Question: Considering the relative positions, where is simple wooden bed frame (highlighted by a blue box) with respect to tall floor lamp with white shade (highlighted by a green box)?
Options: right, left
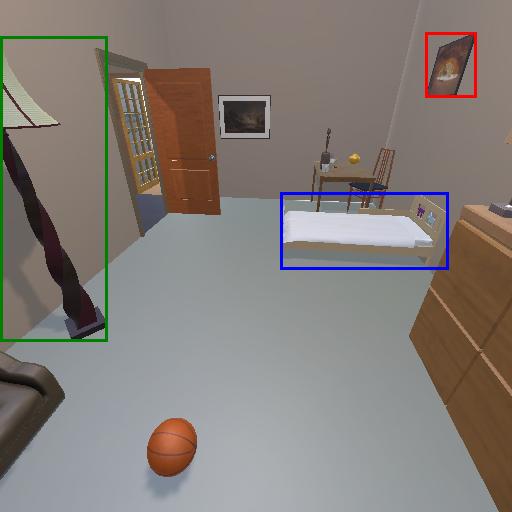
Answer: right